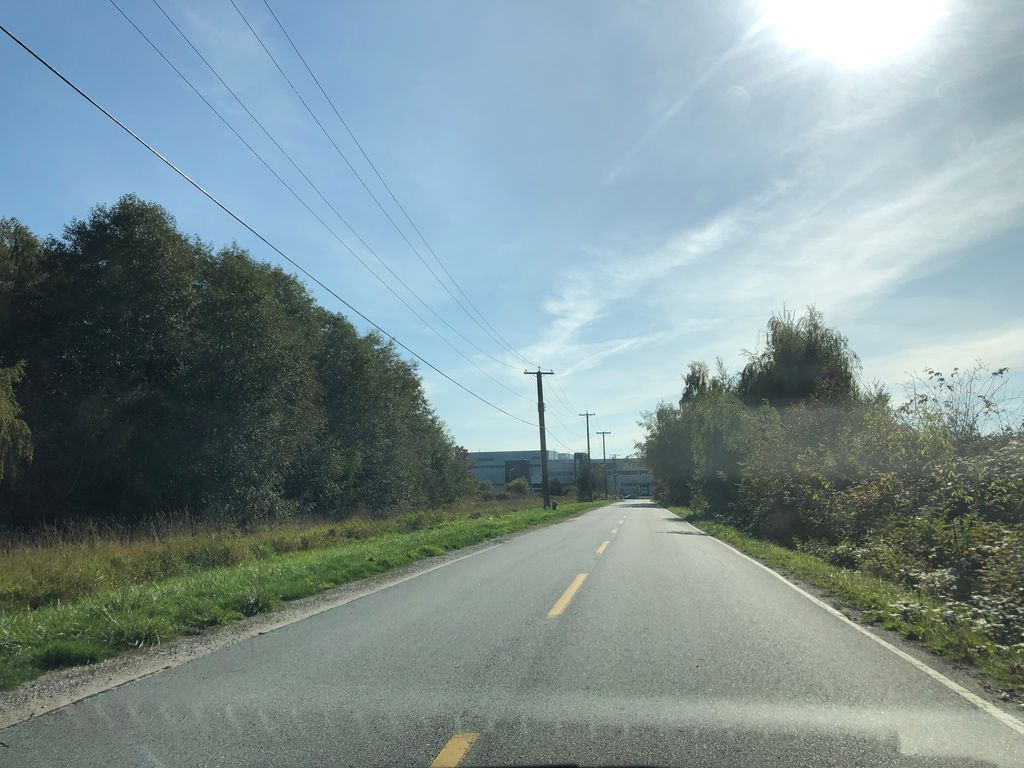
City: vancouver